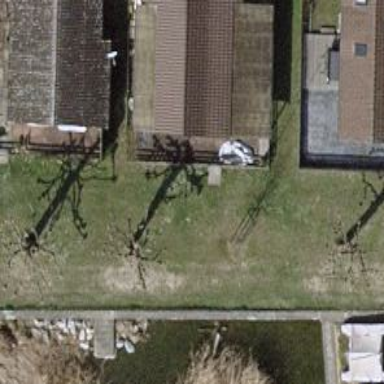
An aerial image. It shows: Bungalow.